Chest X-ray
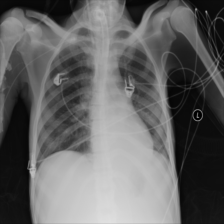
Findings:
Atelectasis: negative
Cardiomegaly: negative
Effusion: negative
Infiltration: positive
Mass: negative
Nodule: negative
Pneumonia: negative
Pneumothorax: negative
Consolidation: negative
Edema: negative
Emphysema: negative
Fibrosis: negative
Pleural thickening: negative
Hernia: negative